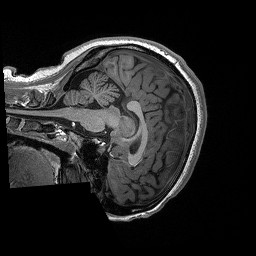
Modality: T1w
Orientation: sagittal
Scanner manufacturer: siemens
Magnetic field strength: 3 T
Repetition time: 2.3 s
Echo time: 0.00298 s